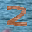
Label: 2